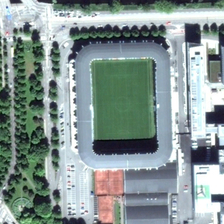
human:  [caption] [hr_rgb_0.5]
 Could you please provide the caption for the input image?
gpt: many green trees are around a stadium with a parking lot near it .

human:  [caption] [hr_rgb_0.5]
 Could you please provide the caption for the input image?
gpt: many green trees are around a stadium with a parking lot near it .

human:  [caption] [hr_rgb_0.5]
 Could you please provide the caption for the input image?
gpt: many green trees are around a stadium with a parking lot near it .

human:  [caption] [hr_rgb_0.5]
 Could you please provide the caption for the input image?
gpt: many green trees are around a stadium with a parking lot near it .

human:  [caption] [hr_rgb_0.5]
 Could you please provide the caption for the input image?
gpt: many green trees are around a stadium with a parking lot near it .